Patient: sex M, age 32
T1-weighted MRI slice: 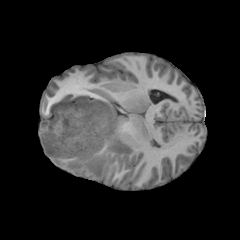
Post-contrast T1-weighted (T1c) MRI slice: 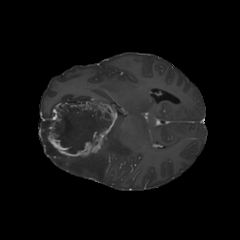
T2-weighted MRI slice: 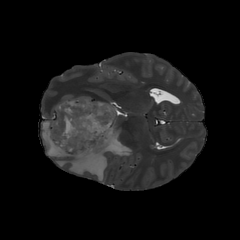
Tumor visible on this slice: yes
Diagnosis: Glioblastoma, IDH-wildtype
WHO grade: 4